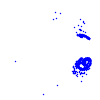
Particle: electron